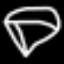
Label: diamond